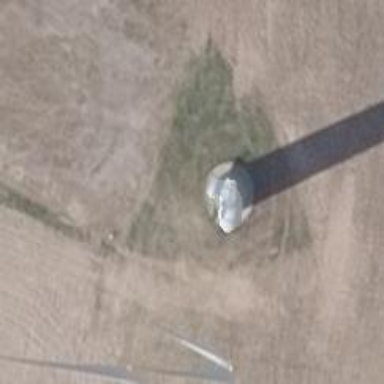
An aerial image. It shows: Wind-powered generator.